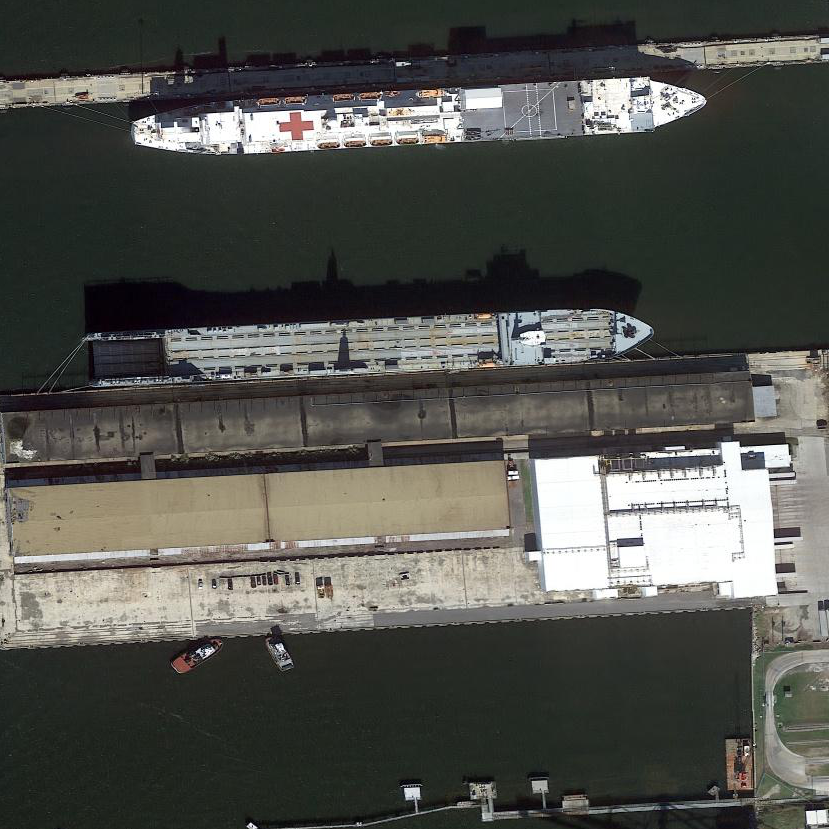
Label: Medical_ship